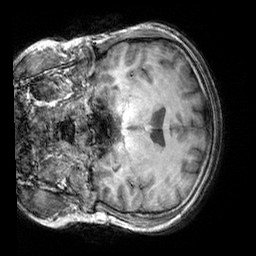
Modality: T1w
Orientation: coronal
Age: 32
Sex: male
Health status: healthy
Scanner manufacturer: siemens
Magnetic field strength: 3 T
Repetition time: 2.3 s
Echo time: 0.00303 s